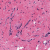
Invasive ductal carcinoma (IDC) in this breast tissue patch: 0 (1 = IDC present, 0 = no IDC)